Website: crate-barrel
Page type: gifting
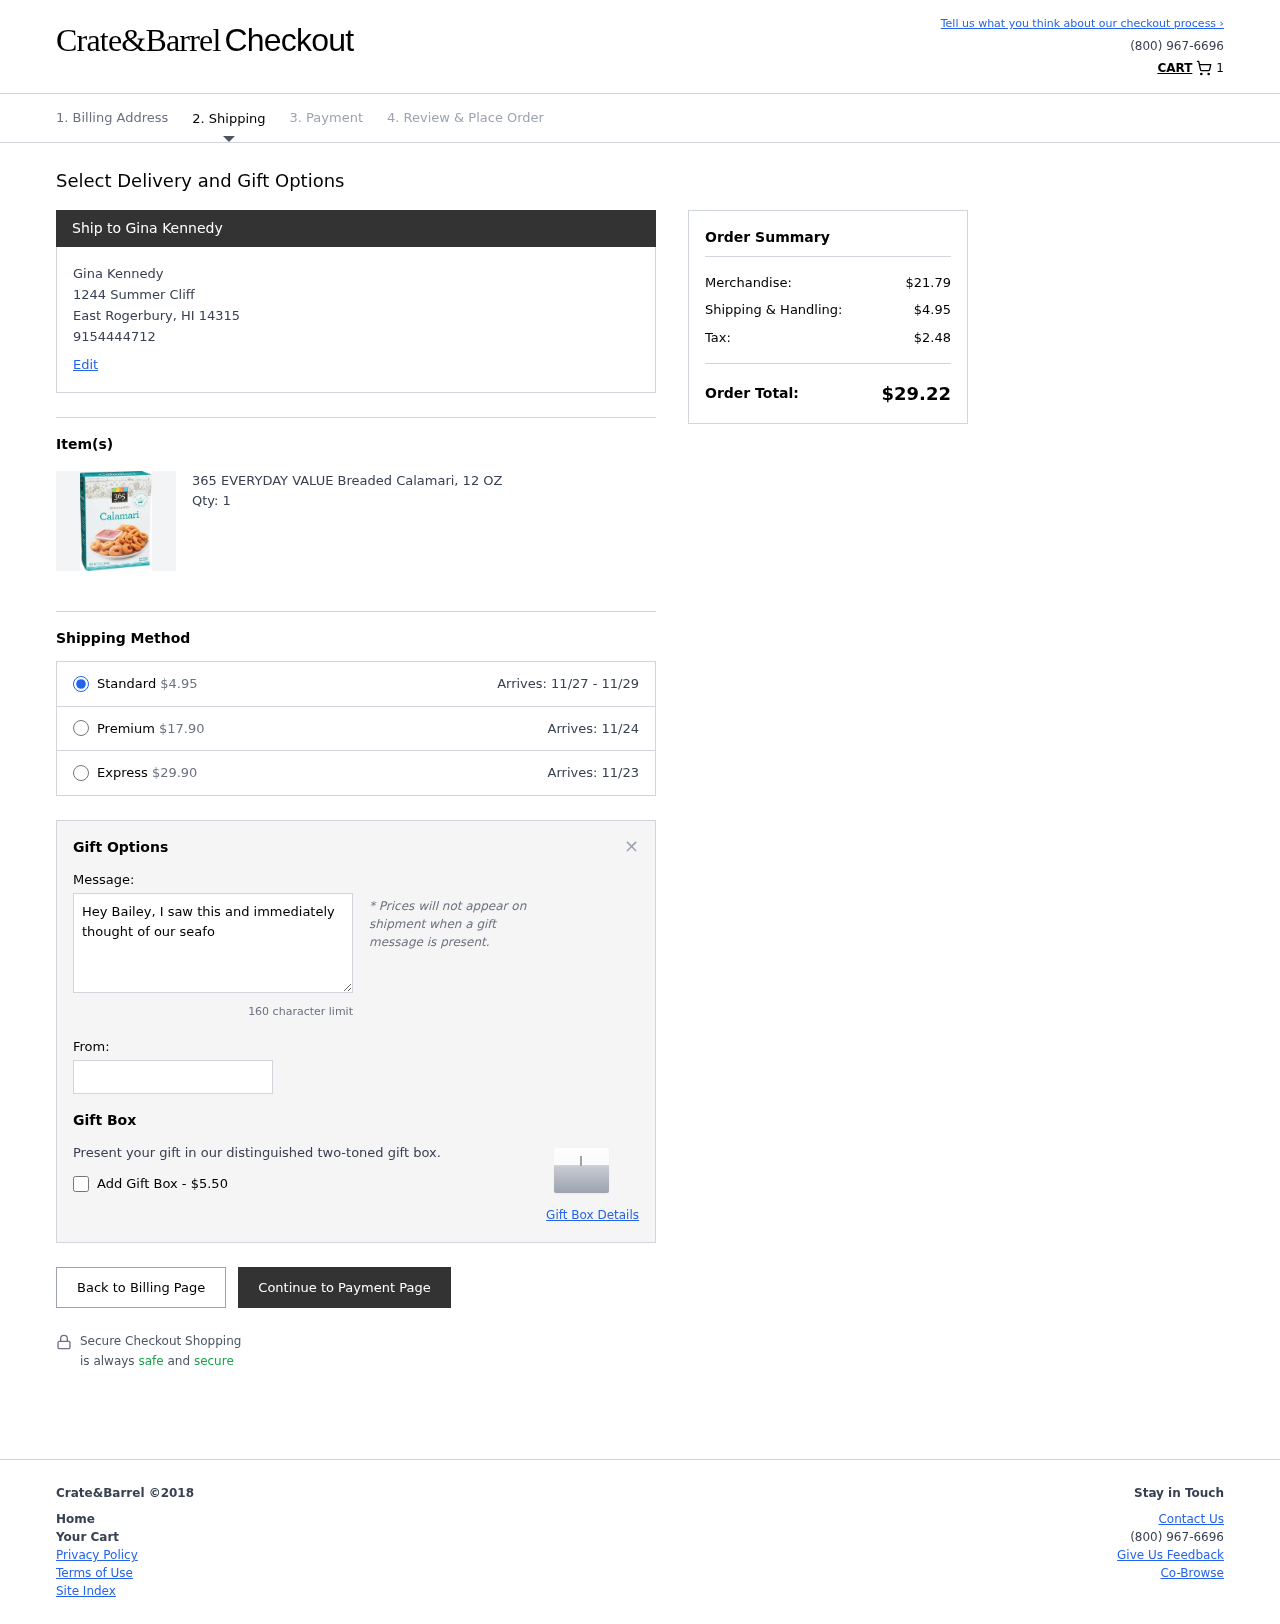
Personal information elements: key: PII_CITY
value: East Rogerbury
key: PII_FULLNAME
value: Gina Kennedy
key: PII_GIFT_FIRSTNAME
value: Bailey
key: PII_GIFT_MESSAGE
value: Hey Bailey, I saw this and immediately thought of our seafood nights! Can’t wait for us to dig in and make some delicious memories together. Enjoy!
Gina
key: PII_PHONE
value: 9154444712
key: PII_POSTCODE
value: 14315
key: PII_STATE_ABBR
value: HI
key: PII_STREET
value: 1244 Summer Cliff
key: PII_FULLNAME2
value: Gina Kennedy
Product elements: key: PRODUCT1_NAME
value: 365 EVERYDAY VALUE Breaded Calamari, 12 OZ
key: PRODUCT1_QUANTITY
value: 1
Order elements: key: ORDER_NUM_ITEMS
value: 1
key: ORDER_SHIPPING_COST
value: $4.95
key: ORDER_DELIVERY_DATE_RANGE
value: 11/27 - 11/29
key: ORDER_PREMIUM_SHIPPING
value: $17.90
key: ORDER_PREMIUM_DATE
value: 11/24
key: ORDER_EXPRESS_SHIPPING
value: $29.90
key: ORDER_EXPRESS_DATE
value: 11/23
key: ORDER_SUBTOTAL
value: $21.79
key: ORDER_TAX
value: $2.48
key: ORDER_TOTAL
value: $29.22